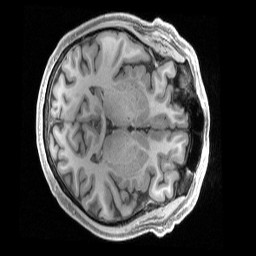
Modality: T1w
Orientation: axial
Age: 37
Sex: male
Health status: ill
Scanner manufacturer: siemens
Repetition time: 2.4 s
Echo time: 0.00231 s